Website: ulta-beauty
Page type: cross-sells
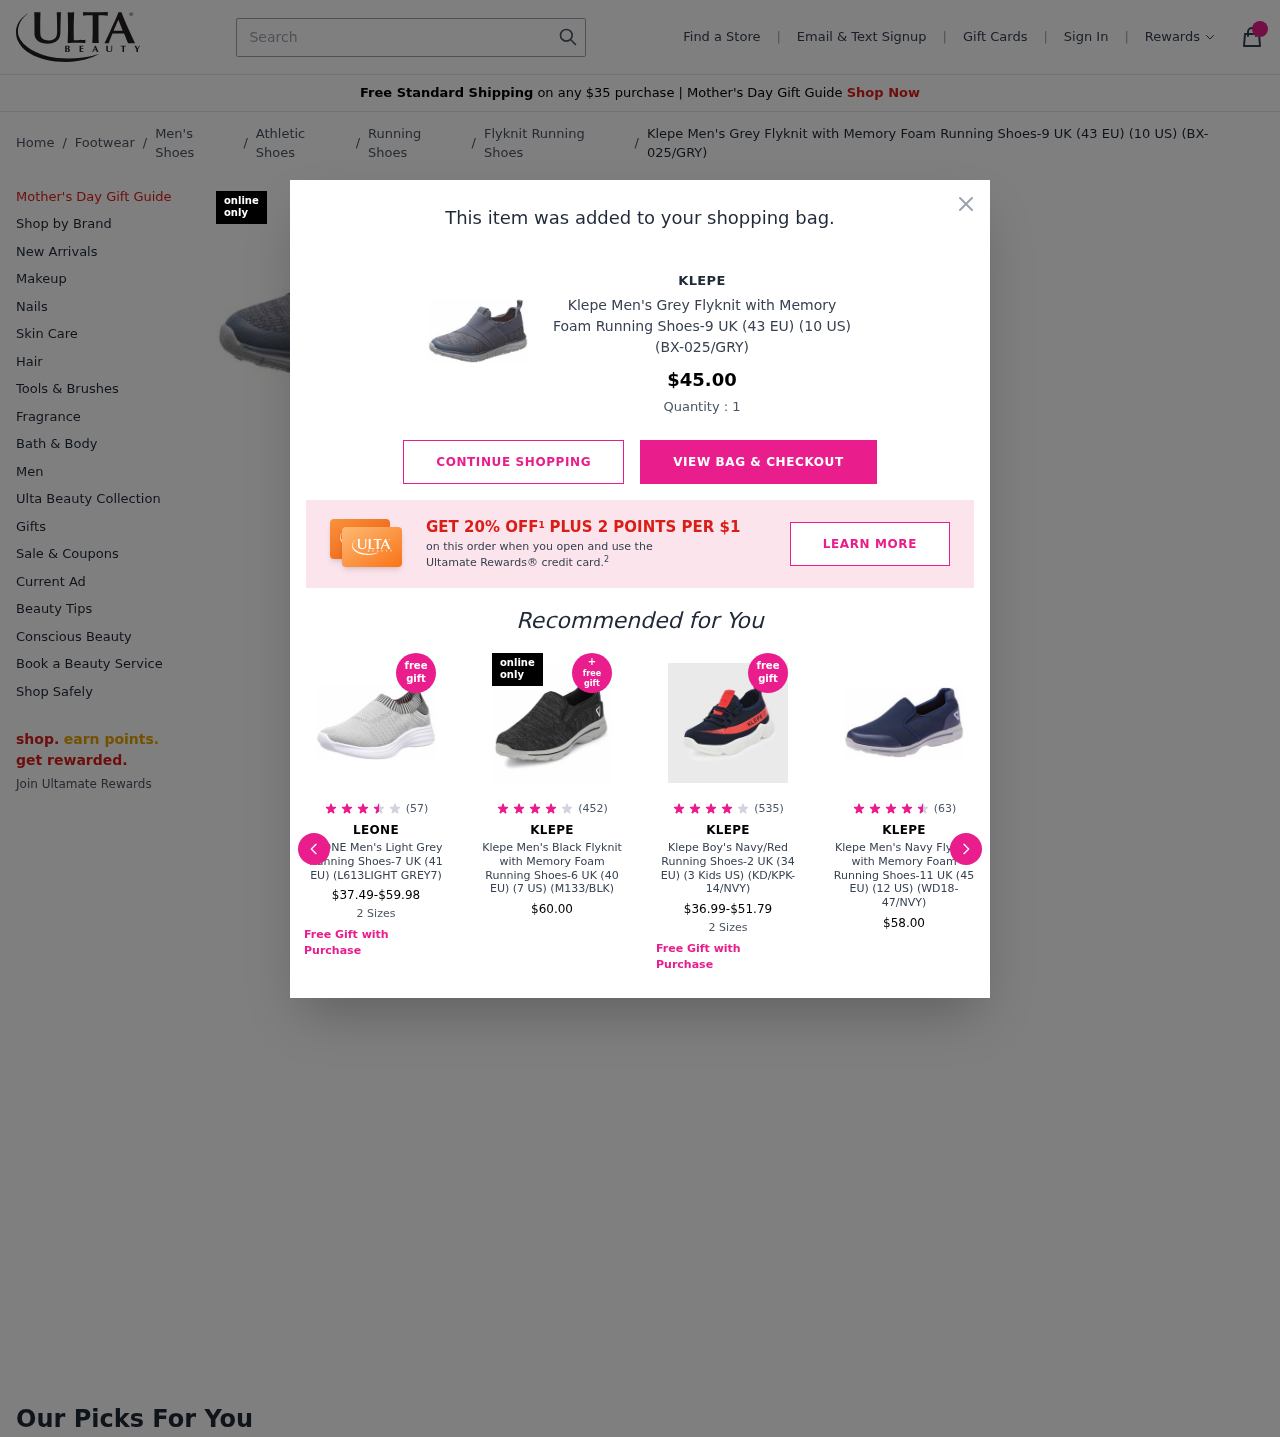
Product elements: key: PRODUCT1_BRAND
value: Klepe
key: PRODUCT1_BREADCRUMB
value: Footwear
Men's Shoes
Athletic Shoes
Running Shoes
Flyknit Running Shoes
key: PRODUCT1_NAME
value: Klepe Men's Grey Flyknit with Memory Foam Running Shoes-9 UK (43 EU) (10 US) (BX-025/GRY)
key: PRODUCT1_QUANTITY
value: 1
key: PRODUCT2_BRAND
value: LEONE
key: PRODUCT2_NAME
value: LEONE Men's Light Grey Running Shoes-7 UK (41 EU) (L613LIGHT GREY7)
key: PRODUCT2_NUM_RATINGS
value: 57
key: PRODUCT2_PRICE
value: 37.49
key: PRODUCT2_RATING
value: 3.7
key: PRODUCT3_BRAND
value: Klepe
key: PRODUCT3_NAME
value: Klepe Men's Black Flyknit with Memory Foam Running Shoes-6 UK (40 EU) (7 US) (M133/BLK)
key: PRODUCT3_NUM_RATINGS
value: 452
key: PRODUCT3_PRICE
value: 60
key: PRODUCT3_RATING
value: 4.2
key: PRODUCT4_BRAND
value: Klepe
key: PRODUCT4_NAME
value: Klepe Boy's Navy/Red Running Shoes-2 UK (34 EU) (3 Kids US) (KD/KPK-14/NVY)
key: PRODUCT4_NUM_RATINGS
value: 535
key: PRODUCT4_PRICE
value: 36.99
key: PRODUCT4_RATING
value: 4.4
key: PRODUCT5_BRAND
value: Klepe
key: PRODUCT5_NAME
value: Klepe Men's Navy Flyknit with Memory Foam Running Shoes-11 UK (45 EU) (12 US) (WD18-47/NVY)
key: PRODUCT5_NUM_RATINGS
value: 63
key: PRODUCT5_PRICE
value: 58
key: PRODUCT5_RATING
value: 4.7
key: PRODUCT1_BRAND2
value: KLEPE
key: PRODUCT1_NAME2
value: Klepe Men's Grey Flyknit with Memory Foam Running Shoes-9 UK (43 EU) (10 US) (BX-025/GRY)
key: PRODUCT1_PRICE2
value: $45.00
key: PRODUCT2_PRICE_MAX
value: -$59.98
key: PRODUCT4_PRICE_MAX
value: -$51.79
Search elements: key: HEADER_SEARCH
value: Search